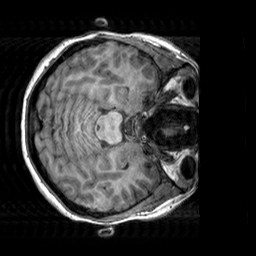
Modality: T1w
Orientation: axial
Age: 23
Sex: female
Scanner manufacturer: siemens
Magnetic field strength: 3 T
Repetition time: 2.3 s
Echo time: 0.00303 s